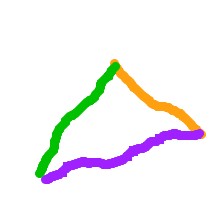
Shape: triangle